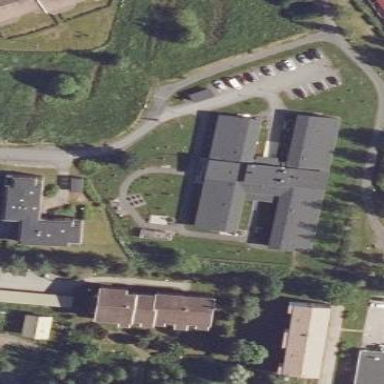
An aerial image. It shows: Nursing home building.